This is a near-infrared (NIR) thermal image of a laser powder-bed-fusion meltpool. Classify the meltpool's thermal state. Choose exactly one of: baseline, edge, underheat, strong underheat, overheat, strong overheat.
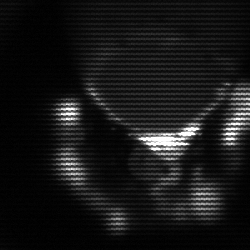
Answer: edge